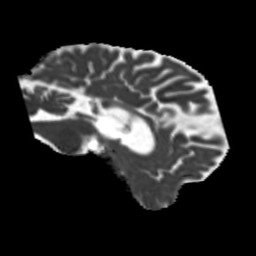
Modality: MD
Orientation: sagittal
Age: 58
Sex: male
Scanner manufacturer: siemens
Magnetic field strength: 3 T
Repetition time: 5.25 s
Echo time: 0.08 s